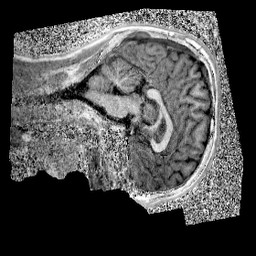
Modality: UNIT1
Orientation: sagittal
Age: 12
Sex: male
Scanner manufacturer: siemens
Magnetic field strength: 3 T
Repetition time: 4 s
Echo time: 0.00299 s